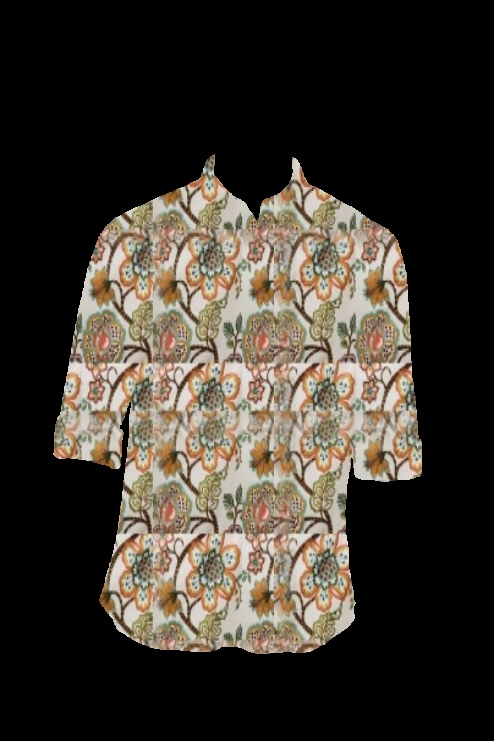
multi floral print tee